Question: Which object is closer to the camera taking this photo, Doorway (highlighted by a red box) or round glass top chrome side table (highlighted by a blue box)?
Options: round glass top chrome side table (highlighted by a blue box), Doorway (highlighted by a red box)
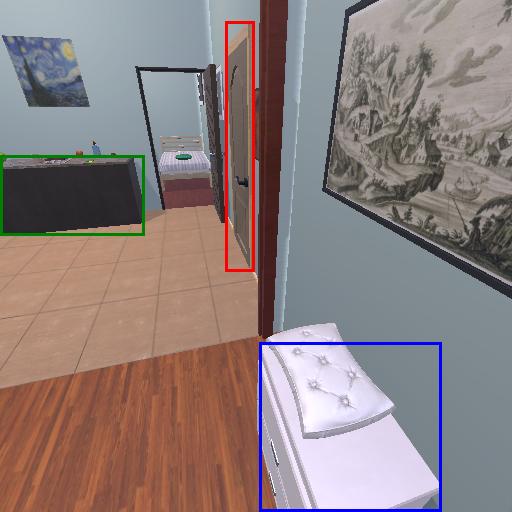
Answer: round glass top chrome side table (highlighted by a blue box)